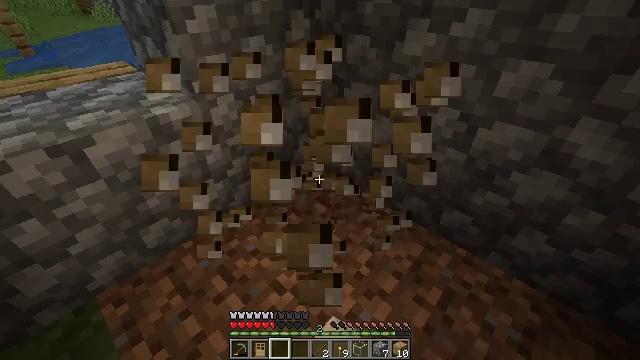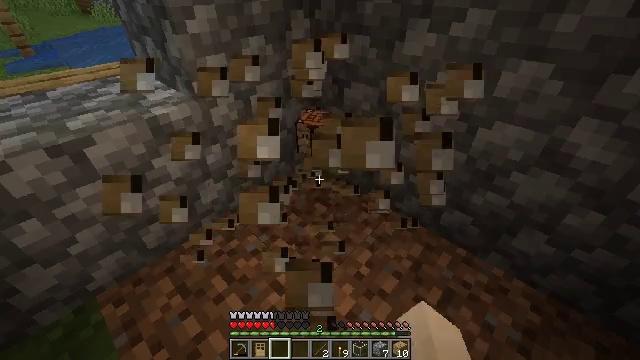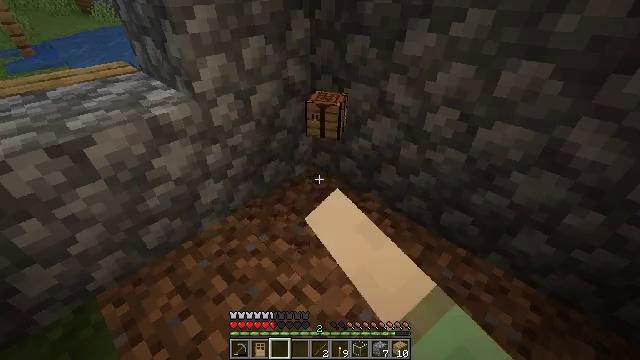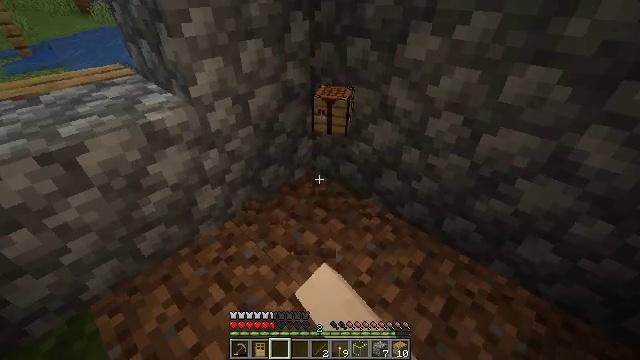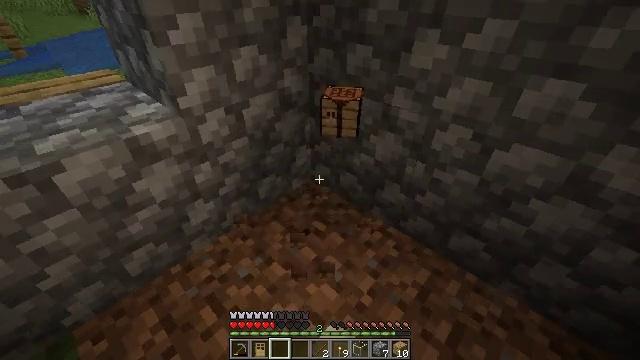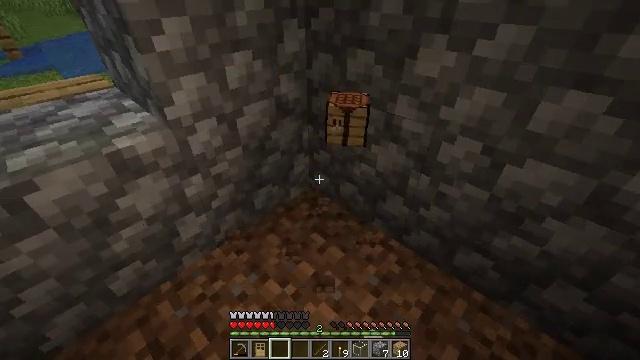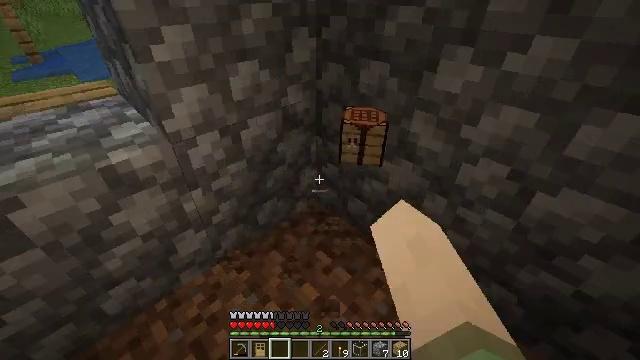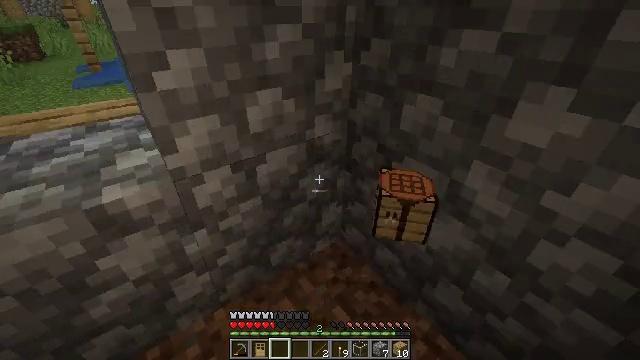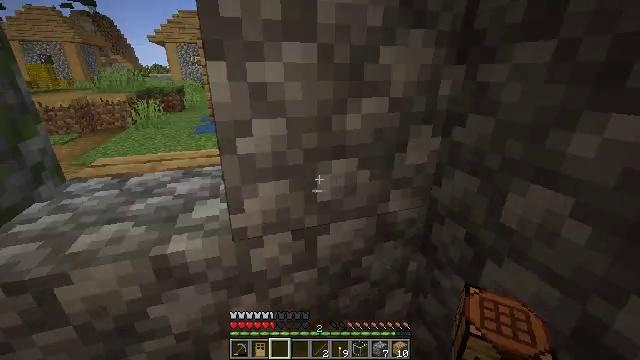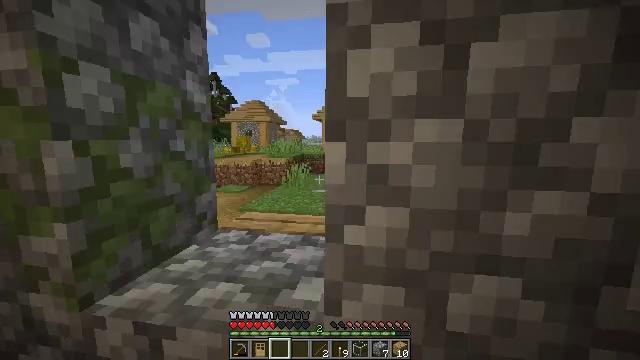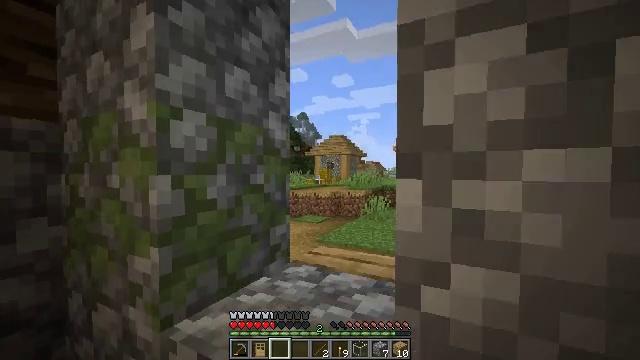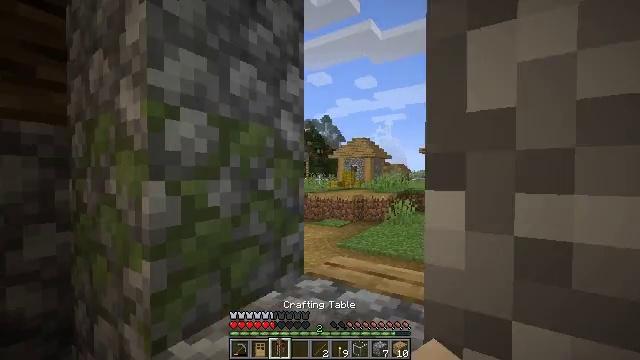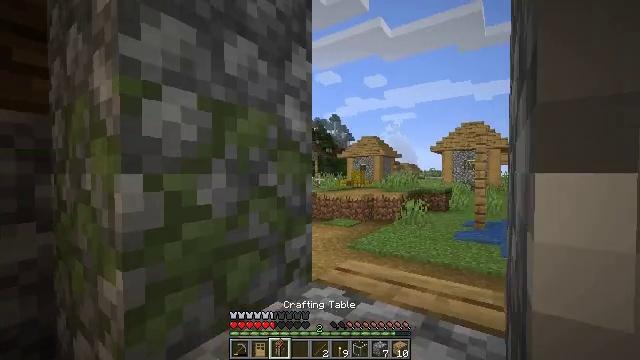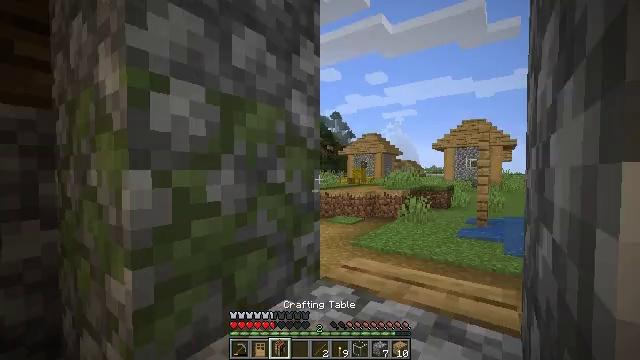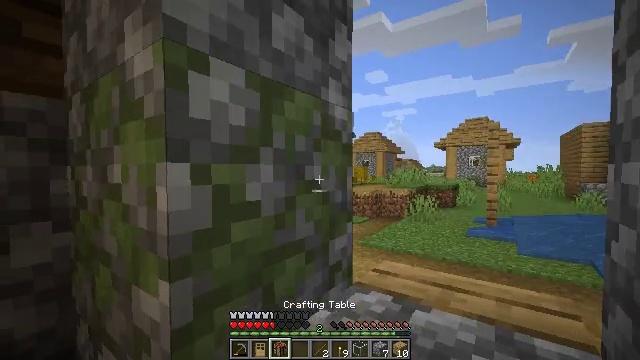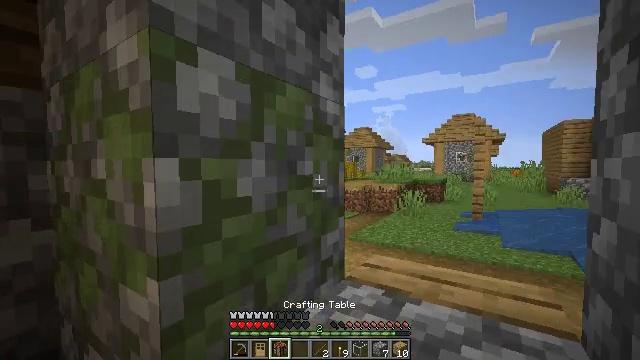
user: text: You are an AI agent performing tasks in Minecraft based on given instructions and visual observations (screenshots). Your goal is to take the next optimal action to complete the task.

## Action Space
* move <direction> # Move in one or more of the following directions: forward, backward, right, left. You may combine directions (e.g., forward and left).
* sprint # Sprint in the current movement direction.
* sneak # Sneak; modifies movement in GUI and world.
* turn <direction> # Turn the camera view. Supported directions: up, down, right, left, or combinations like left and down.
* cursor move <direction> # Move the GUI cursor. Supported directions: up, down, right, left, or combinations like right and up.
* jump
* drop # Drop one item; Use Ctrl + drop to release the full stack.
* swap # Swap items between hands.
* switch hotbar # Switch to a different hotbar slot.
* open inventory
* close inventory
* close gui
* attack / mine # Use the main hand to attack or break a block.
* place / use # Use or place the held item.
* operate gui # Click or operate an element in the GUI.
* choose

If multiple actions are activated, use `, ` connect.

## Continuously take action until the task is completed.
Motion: motion action
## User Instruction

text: Mine the oak door to pick it up.
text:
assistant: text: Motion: attack / mine
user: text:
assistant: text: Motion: attack / mine
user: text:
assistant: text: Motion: move forward, attack / mine
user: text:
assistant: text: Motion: move forward, attack / mine
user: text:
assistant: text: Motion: move forward, attack / mine
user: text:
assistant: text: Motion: move forward, turn left and up
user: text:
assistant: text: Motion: move forward, turn left and up
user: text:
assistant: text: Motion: move forward, turn left and up
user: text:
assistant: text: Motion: move forward, turn left and up
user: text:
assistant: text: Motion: move forward, turn left and up
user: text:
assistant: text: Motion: move forward, turn left
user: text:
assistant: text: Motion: move forward, turn left
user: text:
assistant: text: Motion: move forward
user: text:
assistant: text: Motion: move forward
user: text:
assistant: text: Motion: move forward, turn right and down
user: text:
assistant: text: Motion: move forward, turn right and down, jump
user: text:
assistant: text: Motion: move forward, turn right and down, jump
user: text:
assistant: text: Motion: move forward, turn right and down, jump
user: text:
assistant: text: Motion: move forward, turn right and down, jump
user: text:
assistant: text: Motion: move forward, turn right and down, jump
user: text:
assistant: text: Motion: move forward, turn right
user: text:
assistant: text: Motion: move forward
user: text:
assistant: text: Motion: move forward
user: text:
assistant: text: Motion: move forward
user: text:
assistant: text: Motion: move forward, turn left
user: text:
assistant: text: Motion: move forward, turn left
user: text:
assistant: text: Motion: move forward, turn left
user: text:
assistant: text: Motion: move forward, turn left
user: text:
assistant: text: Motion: move forward, turn left
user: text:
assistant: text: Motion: move forward, turn left